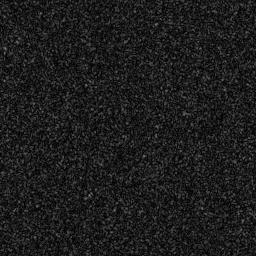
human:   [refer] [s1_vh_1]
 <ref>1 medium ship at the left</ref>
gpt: <box>[[0, 50, 7, 62, 0]]</box>